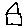
Label: house